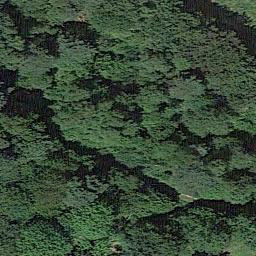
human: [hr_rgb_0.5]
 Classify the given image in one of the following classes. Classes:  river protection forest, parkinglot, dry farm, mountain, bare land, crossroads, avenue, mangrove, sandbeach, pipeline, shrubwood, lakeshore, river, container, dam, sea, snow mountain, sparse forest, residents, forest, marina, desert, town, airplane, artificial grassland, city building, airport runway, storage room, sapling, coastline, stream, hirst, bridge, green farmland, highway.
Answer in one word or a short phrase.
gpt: forest